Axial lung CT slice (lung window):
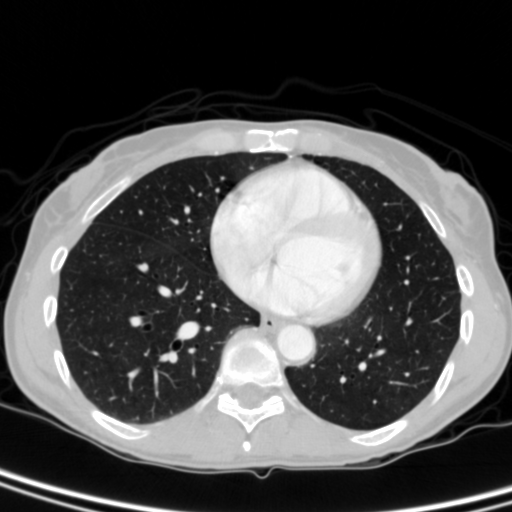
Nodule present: no